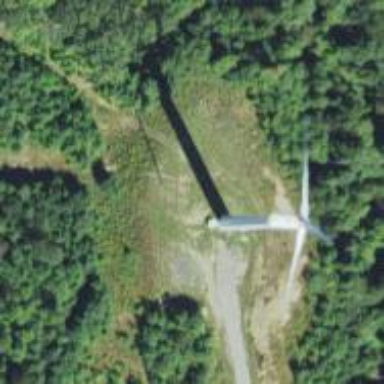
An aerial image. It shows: Wind generator with horizontal axis. The generator is wind turbine.